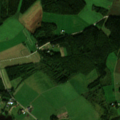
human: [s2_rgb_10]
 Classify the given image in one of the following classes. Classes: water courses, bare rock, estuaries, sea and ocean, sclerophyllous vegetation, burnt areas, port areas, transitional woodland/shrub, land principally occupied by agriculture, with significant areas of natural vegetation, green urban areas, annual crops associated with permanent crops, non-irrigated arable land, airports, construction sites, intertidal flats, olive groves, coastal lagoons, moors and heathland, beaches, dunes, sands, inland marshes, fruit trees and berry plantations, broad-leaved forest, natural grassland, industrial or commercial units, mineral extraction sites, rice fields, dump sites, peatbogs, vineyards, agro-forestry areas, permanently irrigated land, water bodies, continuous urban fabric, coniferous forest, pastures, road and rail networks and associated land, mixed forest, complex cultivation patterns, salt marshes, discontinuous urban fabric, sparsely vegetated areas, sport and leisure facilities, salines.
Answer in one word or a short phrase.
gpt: non-irrigated arable land, land principally occupied by agriculture, with significant areas of natural vegetation, mixed forest, water bodies